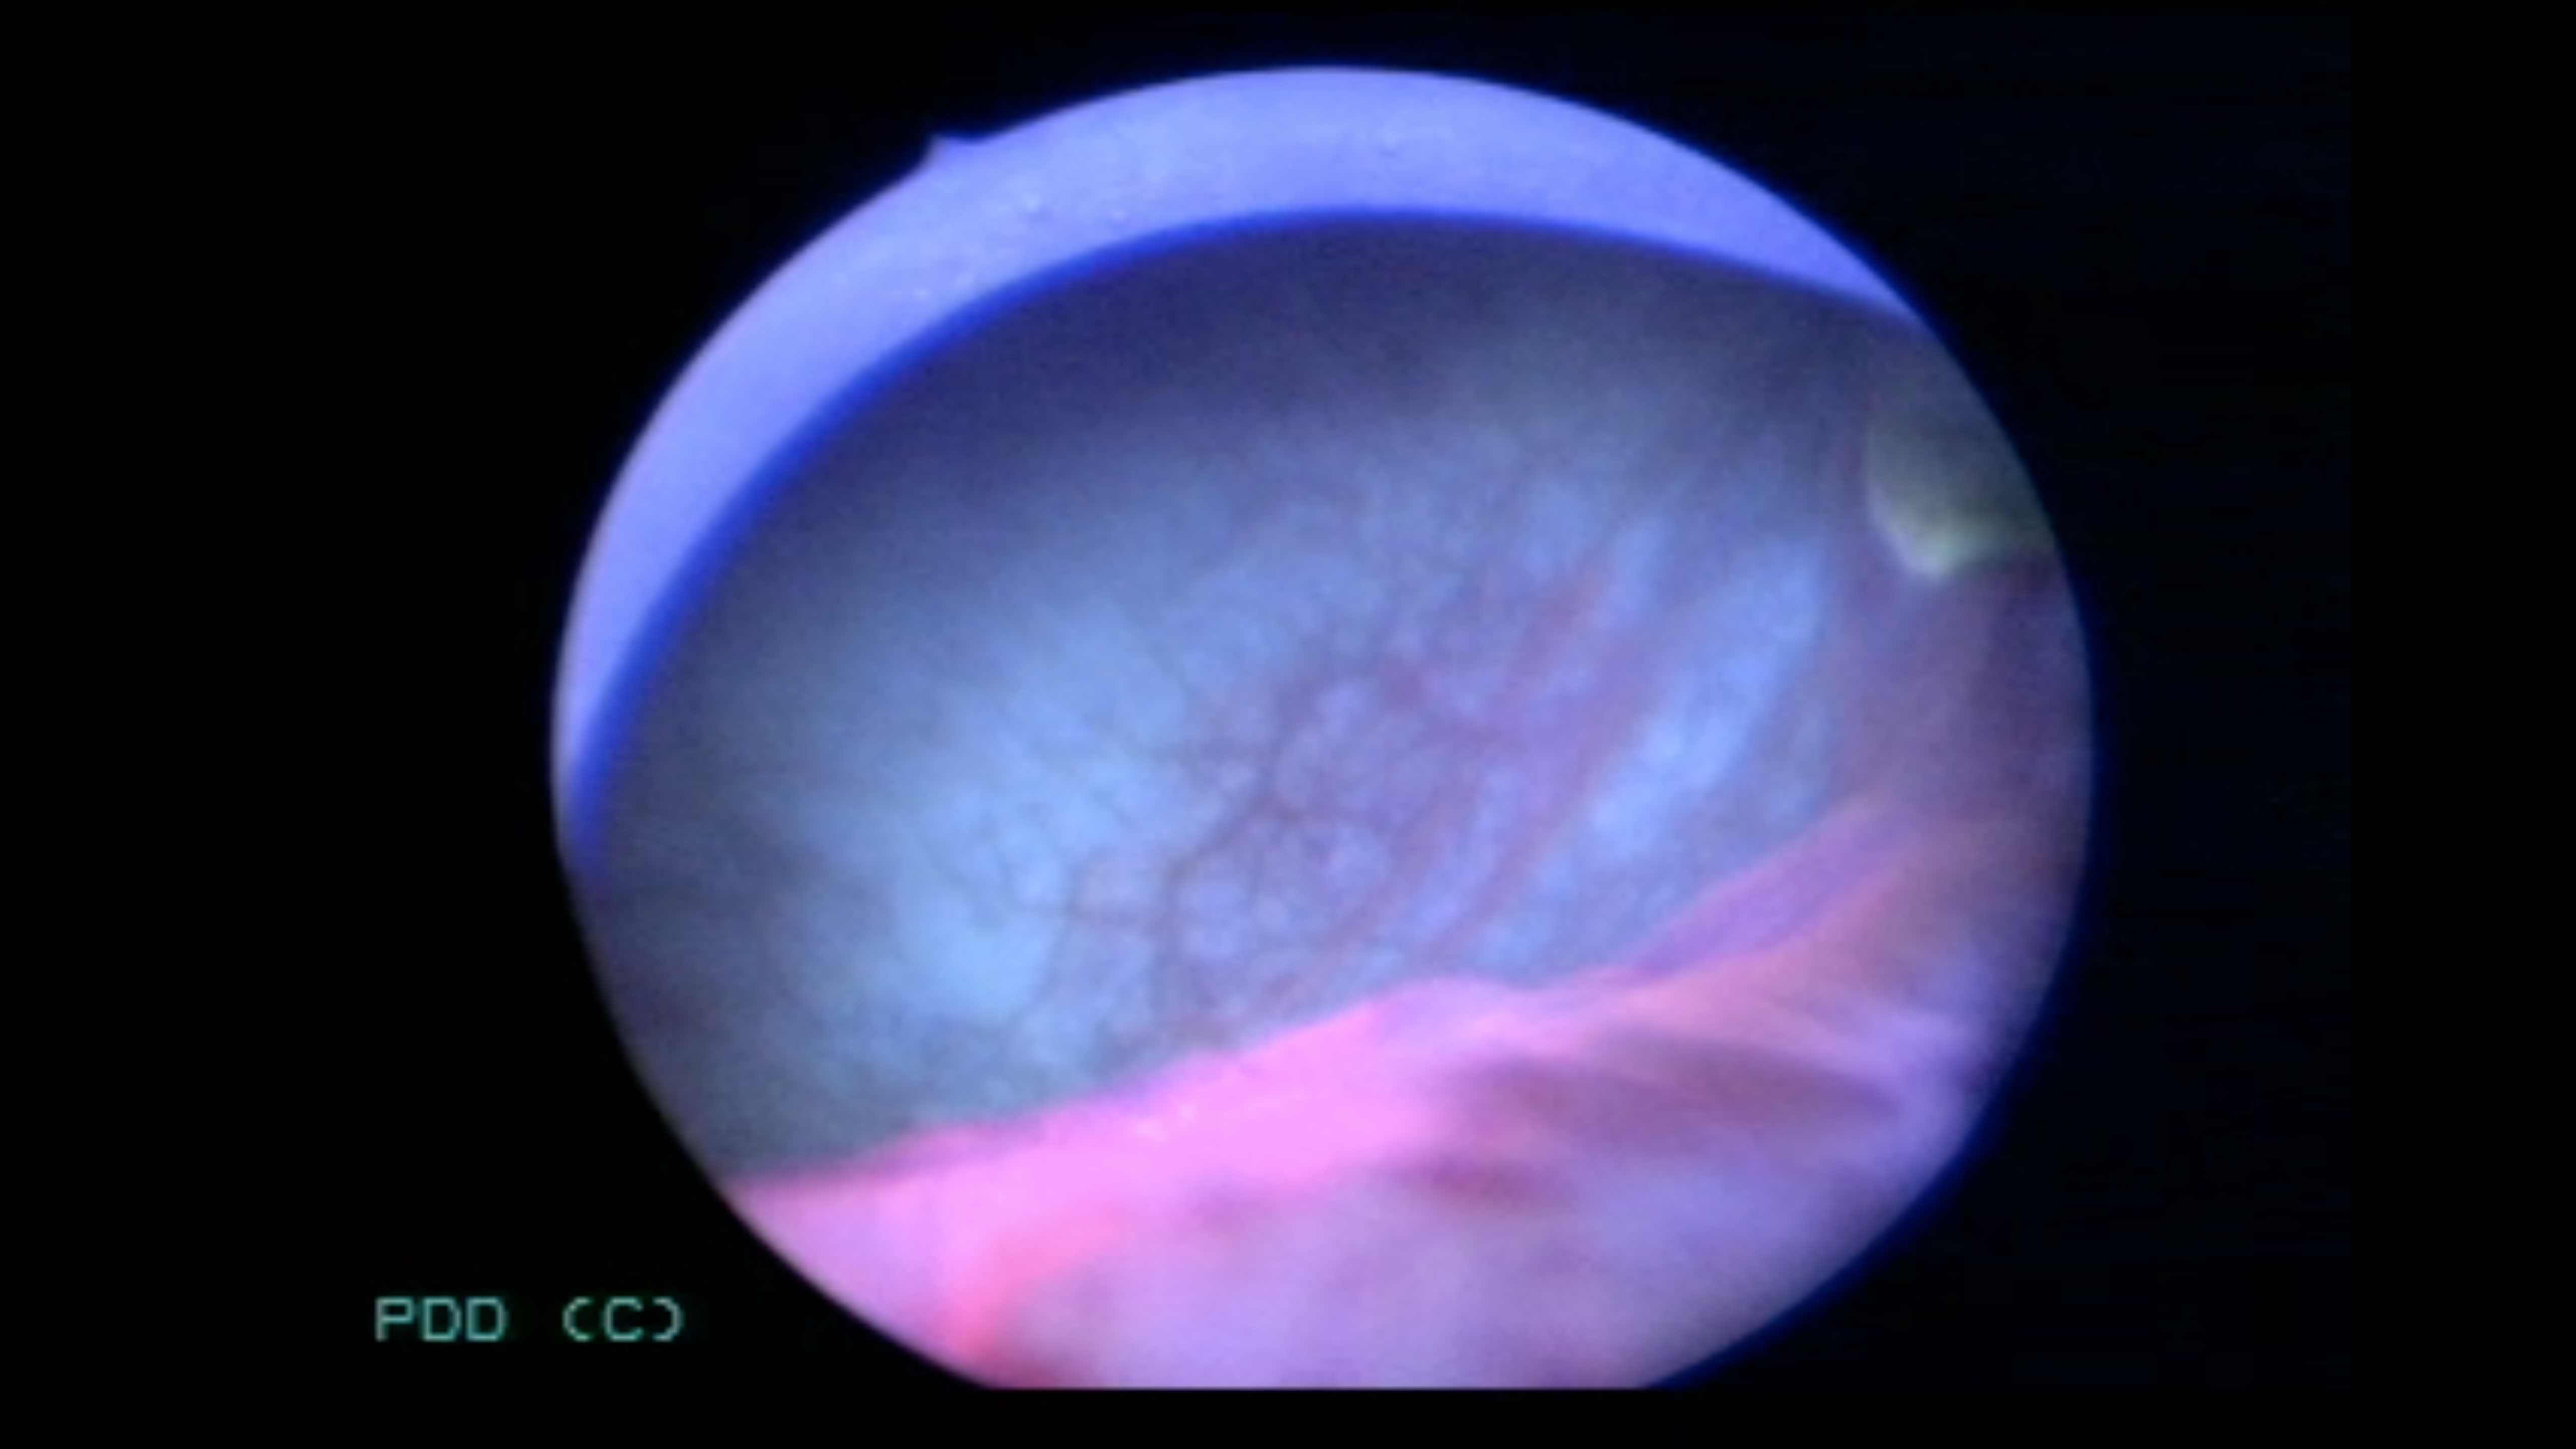
Modality: BLC
Class: Malignant
Subclass: HighGradePapillary
Lesion: L1
Stage: Ta
Morphology: Non-papillary
Bladder cancer association: Yes